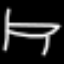
Label: bed